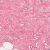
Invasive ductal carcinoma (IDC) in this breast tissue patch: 0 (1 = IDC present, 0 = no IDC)